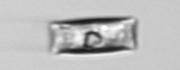
Label: Bacillariophyceae_morphotype1